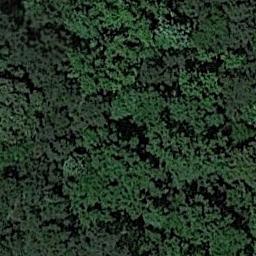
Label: forest